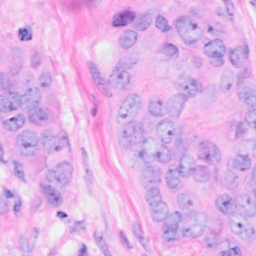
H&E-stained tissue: Breast